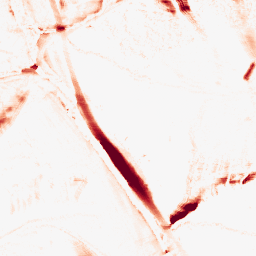
Category: morphological
Decomposition family: morphological_ellipse
Decomposition parameters: operation: opening
width: 10
height: 30
Upsampling method: quintic
Upsampling parameters: scale: 4
Upsampling scale: 4